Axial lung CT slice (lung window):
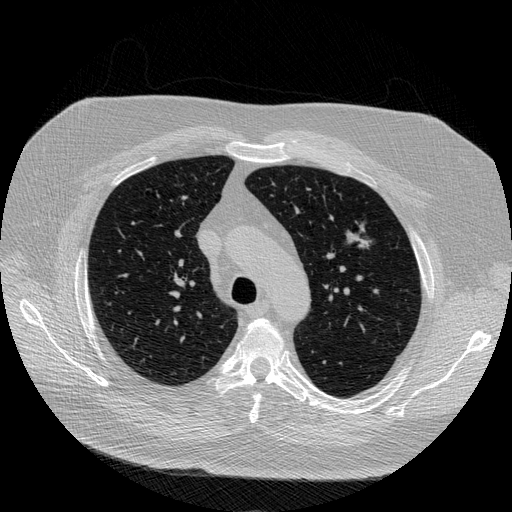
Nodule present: yes
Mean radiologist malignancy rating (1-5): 5